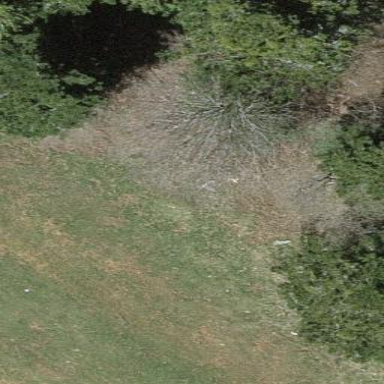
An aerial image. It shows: Mixed forest with variety of leaf types and cycles.